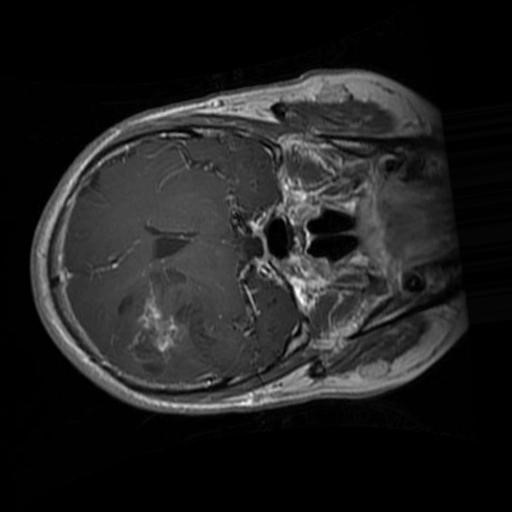
Label: brain_glioma